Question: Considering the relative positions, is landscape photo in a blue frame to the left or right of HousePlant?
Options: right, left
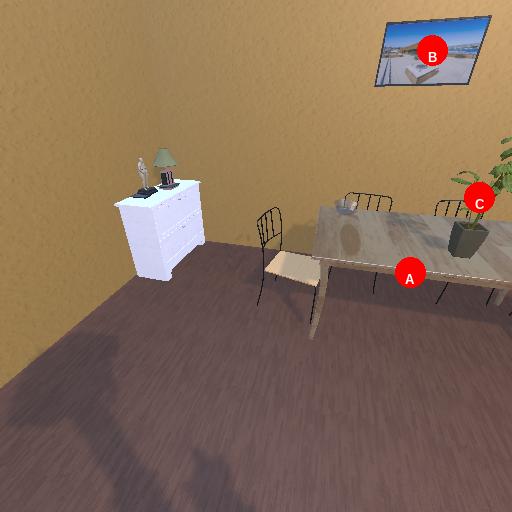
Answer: right